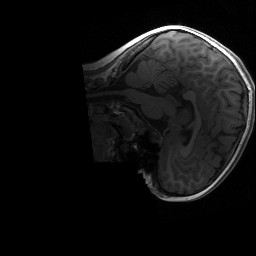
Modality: T1w
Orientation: sagittal
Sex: female
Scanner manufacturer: siemens
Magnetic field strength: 3 T
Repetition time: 1.9 s
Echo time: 0.00243 s